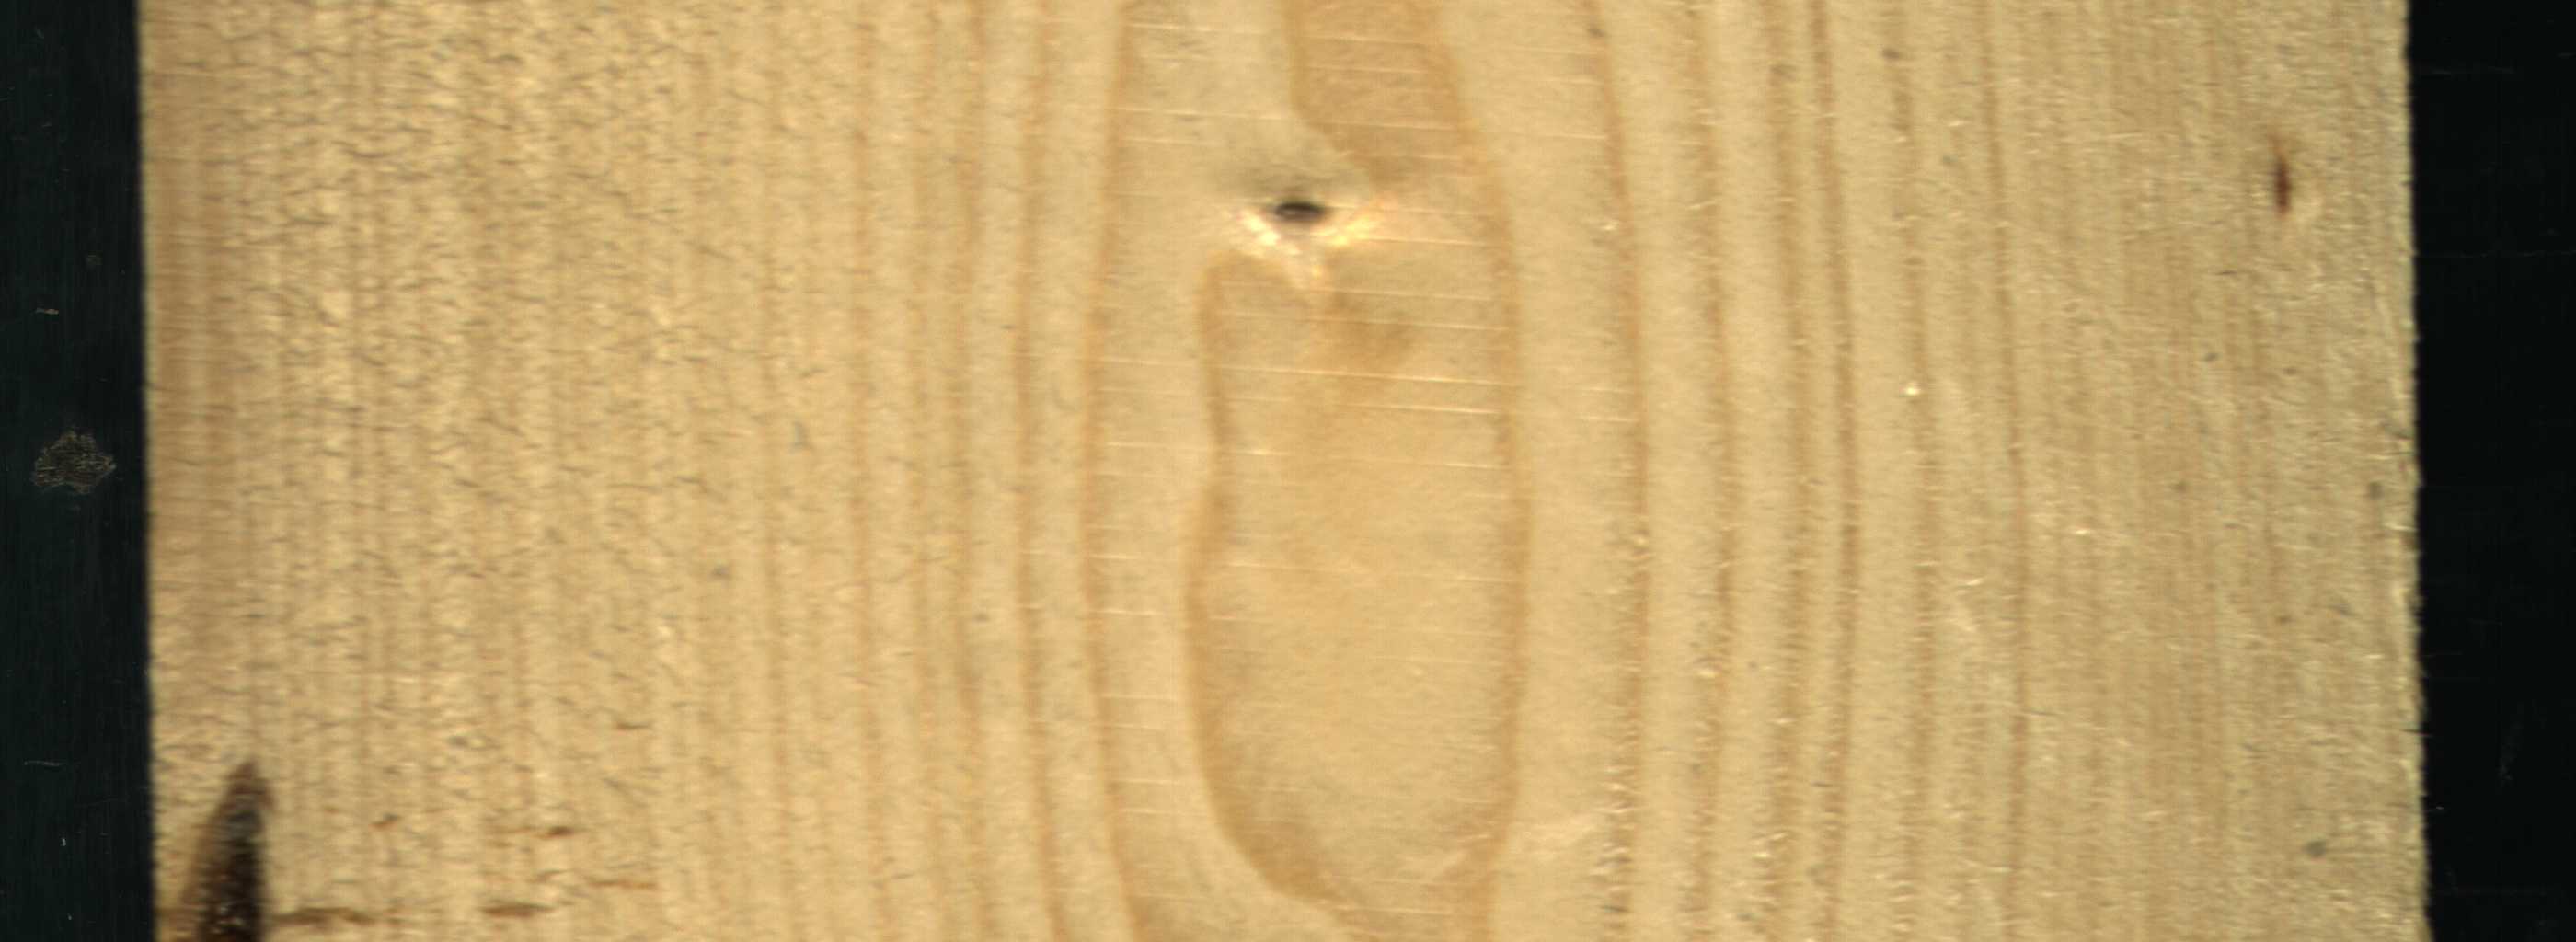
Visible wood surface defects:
resin
Live_Knot